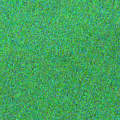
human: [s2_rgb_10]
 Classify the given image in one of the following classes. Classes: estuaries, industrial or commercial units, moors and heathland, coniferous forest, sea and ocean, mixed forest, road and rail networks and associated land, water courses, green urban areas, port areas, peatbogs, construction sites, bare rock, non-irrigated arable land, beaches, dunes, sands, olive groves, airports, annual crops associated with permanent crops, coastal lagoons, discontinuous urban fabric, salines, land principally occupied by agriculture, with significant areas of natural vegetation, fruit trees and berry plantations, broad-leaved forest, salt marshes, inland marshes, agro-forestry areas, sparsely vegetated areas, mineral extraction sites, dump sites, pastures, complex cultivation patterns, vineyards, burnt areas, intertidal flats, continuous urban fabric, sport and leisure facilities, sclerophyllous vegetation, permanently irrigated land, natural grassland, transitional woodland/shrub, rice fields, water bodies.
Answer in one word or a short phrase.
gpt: sea and ocean